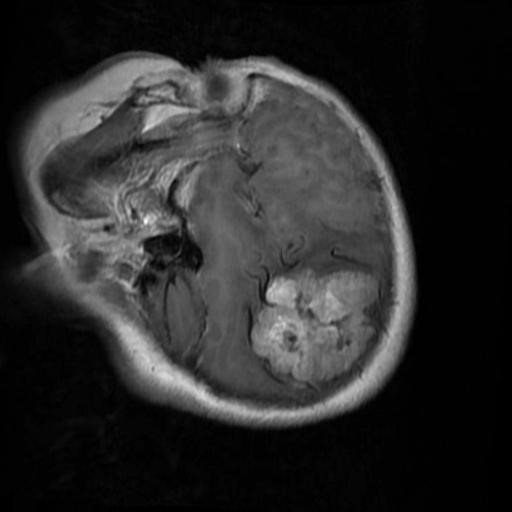
Label: brain_menin